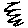
Label: zigzag